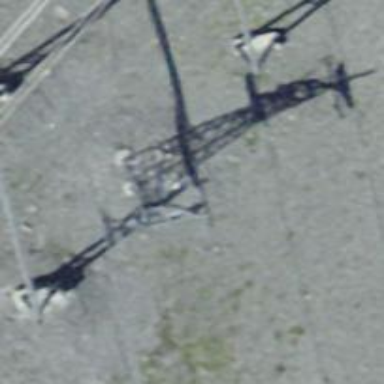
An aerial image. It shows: Pylon for aerialway.